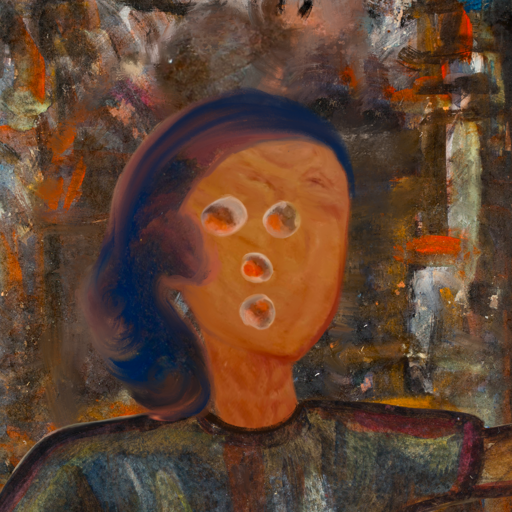
Background: GypsyQueen, Head And Neck Front: Pious_Lady, Face Front: Rupkatha, Bust: Mosgoul, Hair Front: Mother_And_Son_Son, Head Accessory: Blank, Second Necklace: Blank, Necklace: Blank, Baby: Blank